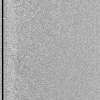
Atmospheric dust classification: dusty